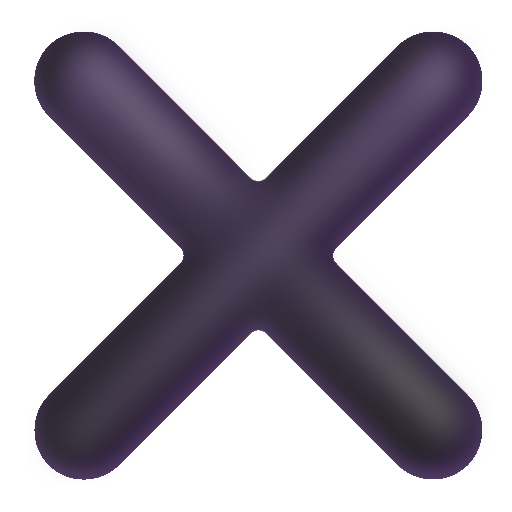
multiply color